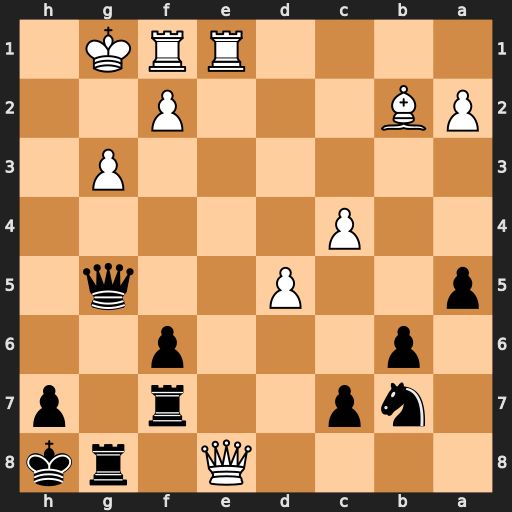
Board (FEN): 4Q1rk/1np2r1p/1p3p2/p2P2q1/2P5/6P1/PB3P2/4RRK1
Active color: b
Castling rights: -
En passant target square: -
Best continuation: Rxe8 Rxe8+ Kg7